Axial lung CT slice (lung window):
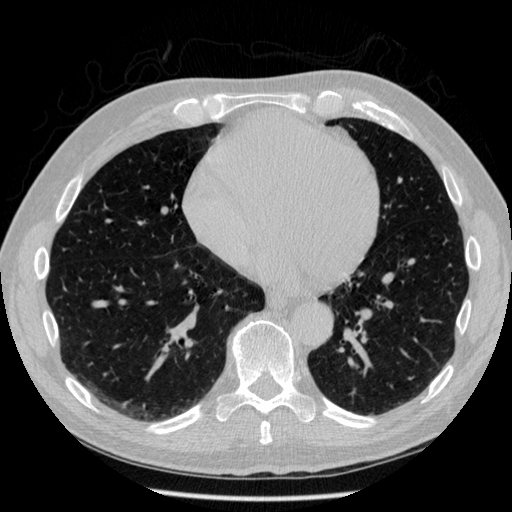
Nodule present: no